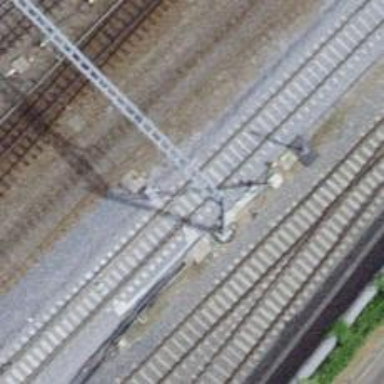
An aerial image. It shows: Railway switch.